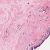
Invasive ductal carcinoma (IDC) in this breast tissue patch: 0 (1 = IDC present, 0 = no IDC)